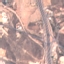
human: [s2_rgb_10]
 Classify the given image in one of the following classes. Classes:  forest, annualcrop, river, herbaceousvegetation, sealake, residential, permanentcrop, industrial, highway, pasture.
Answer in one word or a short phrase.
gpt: Highway